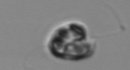
Label: flagellate